Question: i know this may be a newbie qestion, but I'm having issues with setting up Log4J:
I want to run a log4j demo, and here's my code:
'''
import org.apache.log4j.Logger;
import org.apache.log4j.BasicConfigurator;
public class HelloLOG4j {
private static final Logger logger = Logger.getLogger(Hello.class);
public static void main(String argv[]) {
BasicConfigurator.configure();
logger.debug("Hello world.");
logger.info("What a beatiful day.");
}
}
'''
I set my Classpath:
C:\Users\Adel\Downloads\apache-log4j-1.2.17\log4j-1.2.17.jar
in both System and User var's

But when I run my program I still get
'''
errors found:
File: C:\Users\Adel\Desktop\various_topics\JavaProjects\HelloLOG4j.java [line: 2]
Error: package org.apache.log4j does not exist
'''
I know that I set classpath right - if I run cmd line:
'''
C:\Program Files\Java\jdk1.6.0_20>print %LOG4J_HOME%
C:\Users\Adel\Downloads\apache-log4j-1.2.17\log4j-1.2.17.jar is currently bein
g printed
'''
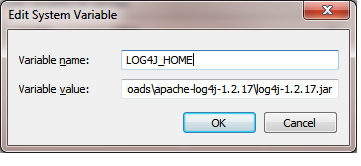
Answer: You need to add log4j home to the classpath as the JVM needs the path to the log4j classes
if on windows, you can use
'''
set classpath=%classpath%;%LOG4J_HOME%
'''
On linux/ ubuntu (much better than windows for development & servers)
'''
export classpath=$classpath:$LOG4J_HOME
'''
then run your app after adding other paths to classpath
like
'''
set classpath=%classpath%;c:\users\adel\....
'''
You do not need to add log4JHOME again - as '%classpath%;' will add to the current classpath.
LOG4J_HOME is not known to Java. It is just used by log4j in case of auto config/default config.
On a side note try using the new log4j2 !